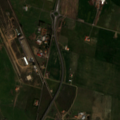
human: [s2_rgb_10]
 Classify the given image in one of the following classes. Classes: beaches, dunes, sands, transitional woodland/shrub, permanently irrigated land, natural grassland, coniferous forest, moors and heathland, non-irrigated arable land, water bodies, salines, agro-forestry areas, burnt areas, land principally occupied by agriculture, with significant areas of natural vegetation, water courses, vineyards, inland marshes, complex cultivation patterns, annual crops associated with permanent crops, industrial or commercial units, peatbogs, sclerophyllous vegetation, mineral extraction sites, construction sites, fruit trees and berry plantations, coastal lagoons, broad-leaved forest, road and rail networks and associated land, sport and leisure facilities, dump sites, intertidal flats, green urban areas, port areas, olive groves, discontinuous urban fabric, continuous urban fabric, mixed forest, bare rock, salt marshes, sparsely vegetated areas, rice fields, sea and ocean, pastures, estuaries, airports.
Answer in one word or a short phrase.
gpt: airports, non-irrigated arable land